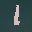
Label: 1